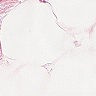
Metastatic tissue present: no